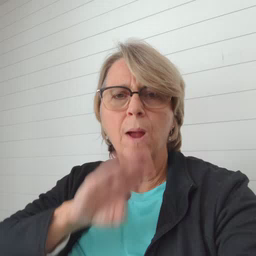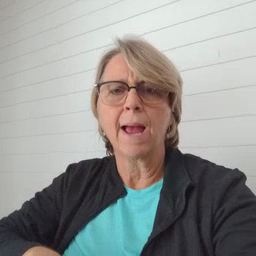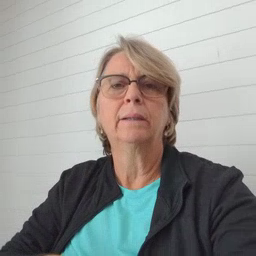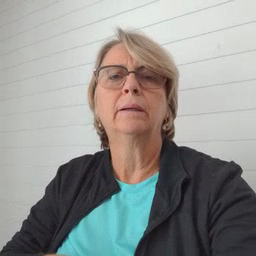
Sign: quiet